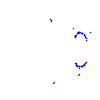
Particle: proton